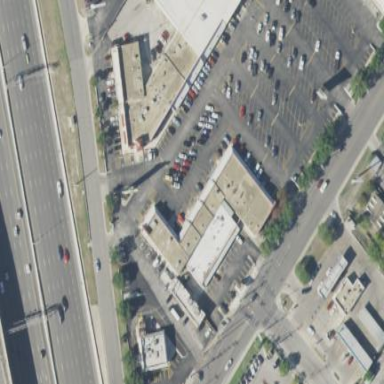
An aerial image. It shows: Retail building.